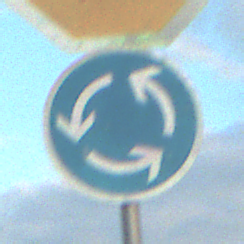
Verkehrszeichen: Kreisverkehr
Zusatzzeichen oben: Stop
Umgebung: Outdoor, RoadRail
Tageszeit: SunriseSunset
Wetter: PartlyCloudy
Licht: Natural
Jahreszeit: NotSpecified
Kontrast: MediumContrast